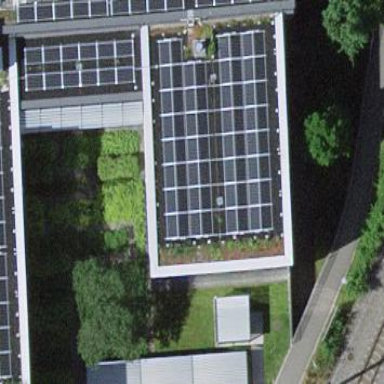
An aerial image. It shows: Solar power generator using photovoltaic panels.